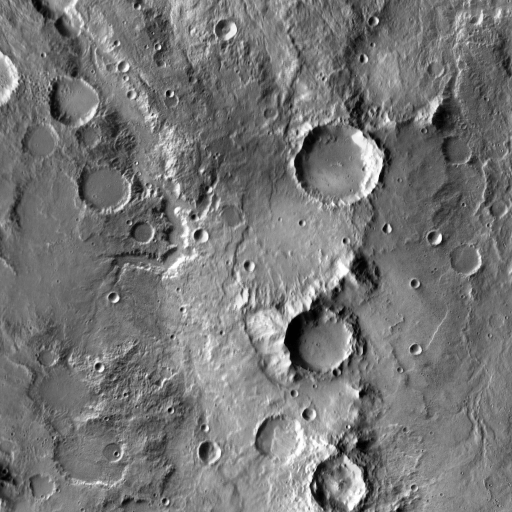
Crater classes present: Background, Other, Layered, Buried, Secondary